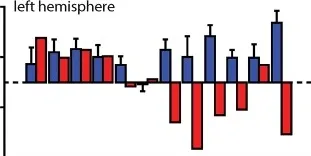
R, right;. Left.
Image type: chart (chart)